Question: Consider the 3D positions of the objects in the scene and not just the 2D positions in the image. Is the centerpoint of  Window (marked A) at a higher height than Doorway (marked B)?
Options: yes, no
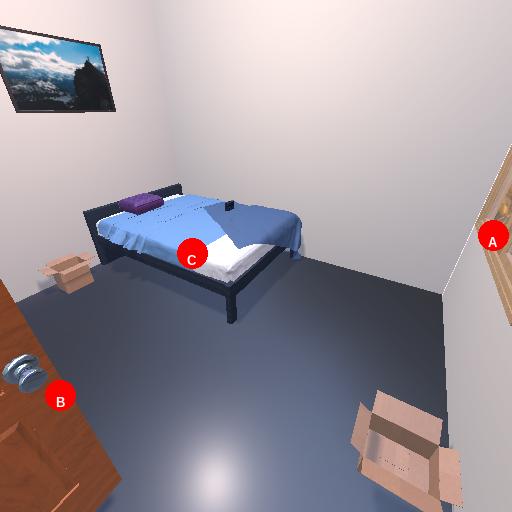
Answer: yes